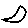
Label: moon